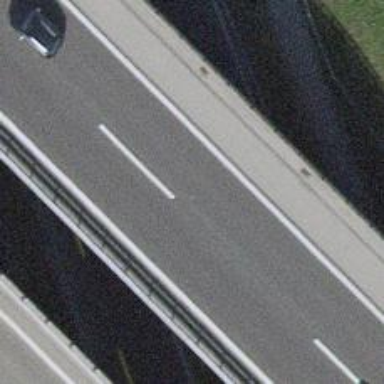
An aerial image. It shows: Motorway bridge.